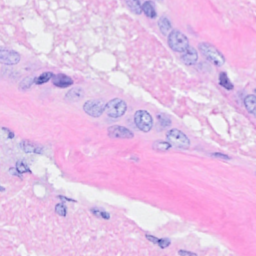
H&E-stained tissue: Breast